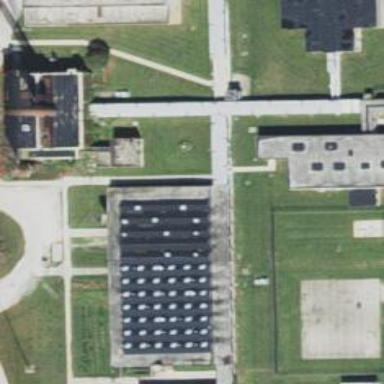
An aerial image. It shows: Prison building.